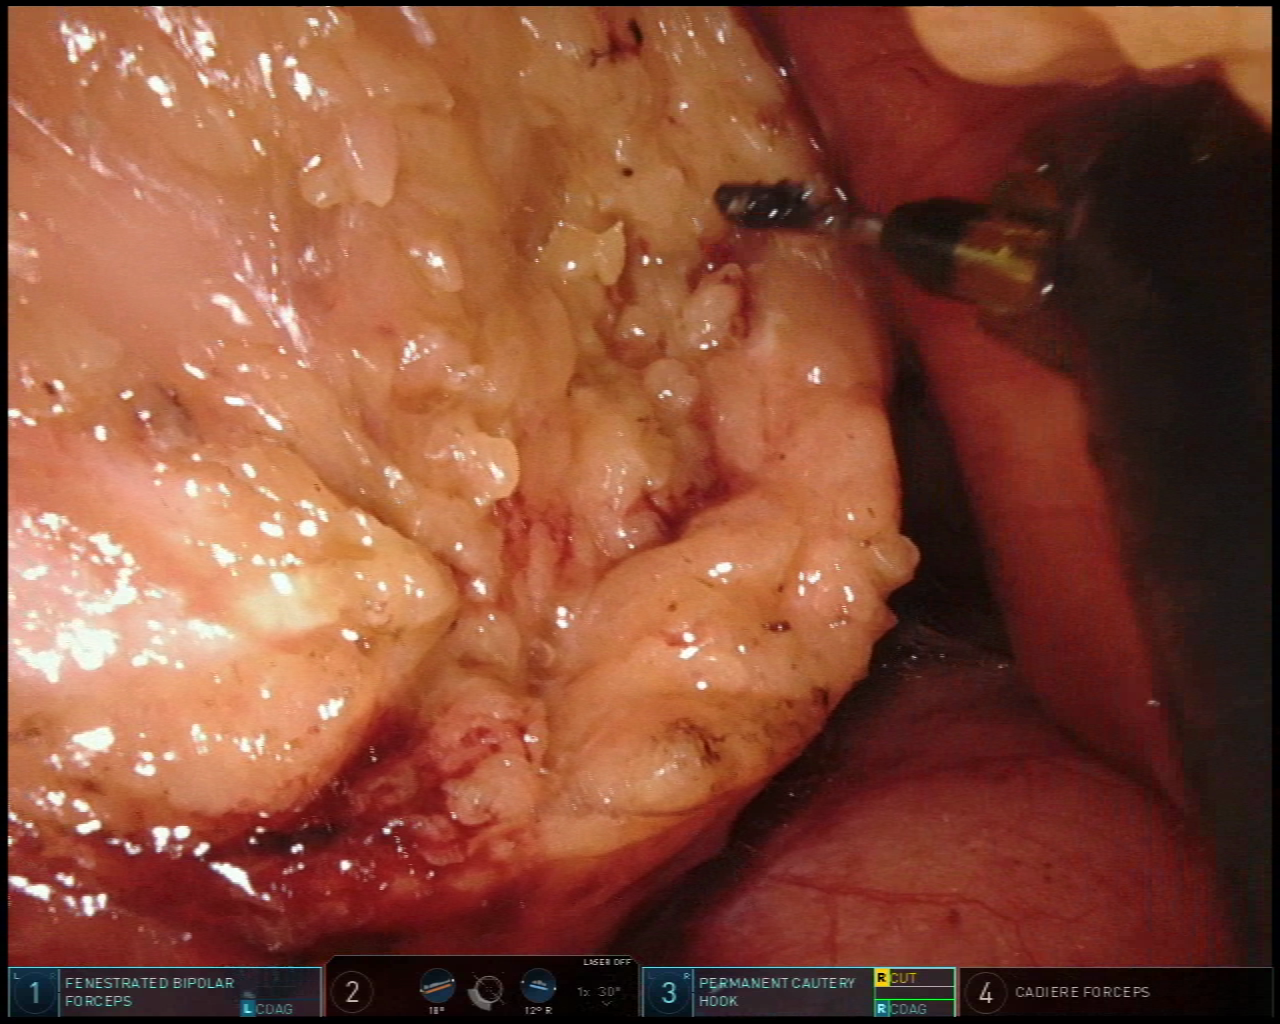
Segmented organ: pancreas
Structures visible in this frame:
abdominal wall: no
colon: no
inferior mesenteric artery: no
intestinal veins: no
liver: no
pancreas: yes
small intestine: no
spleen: no
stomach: no
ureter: no
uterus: no
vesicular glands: no